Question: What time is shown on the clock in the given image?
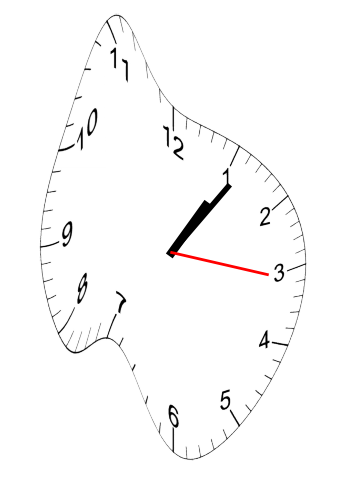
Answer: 01:06:16